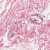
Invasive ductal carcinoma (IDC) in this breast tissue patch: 0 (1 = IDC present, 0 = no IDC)